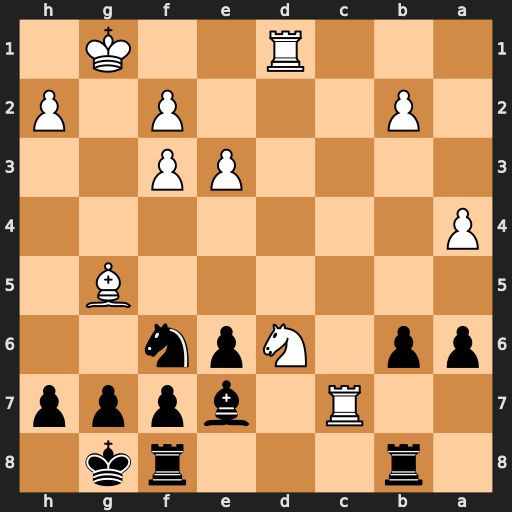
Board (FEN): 1r3rk1/2R1bppp/pp1Npn2/6B1/P7/4PP2/1P3P1P/3R2K1
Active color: b
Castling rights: -
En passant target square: -
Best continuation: Bxd6 Rxd6 Ne8